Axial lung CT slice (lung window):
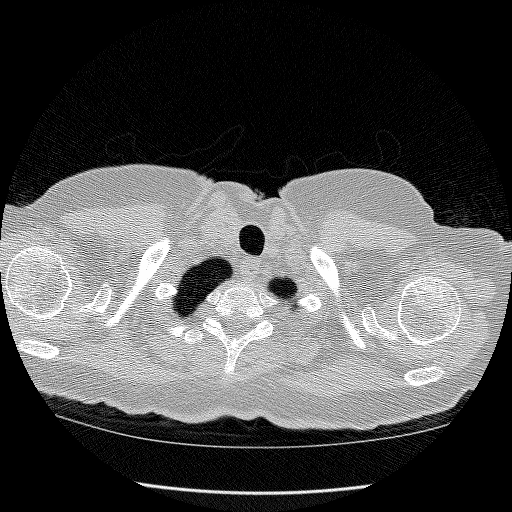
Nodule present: no